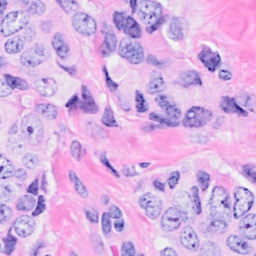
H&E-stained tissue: Breast